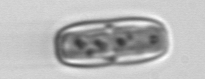
Label: Ephemera